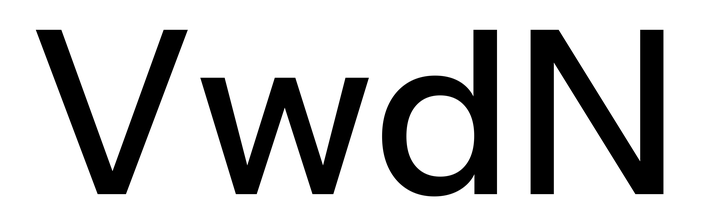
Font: InstrumentSans_Medium